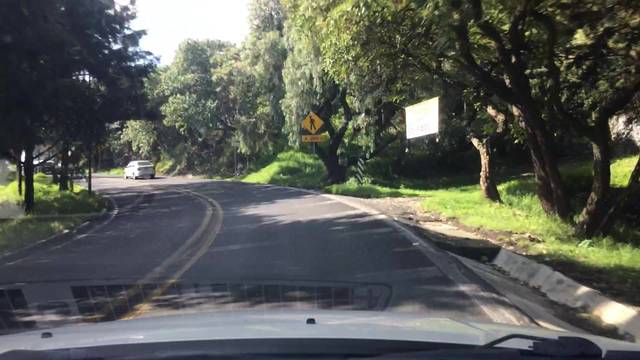
Region: Mexico
Coordinates: 19.237, -99.159